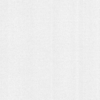
Label: dusty